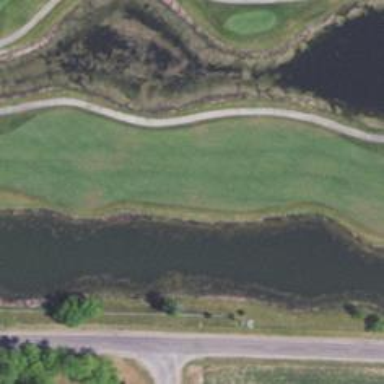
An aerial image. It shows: View of golf hole.